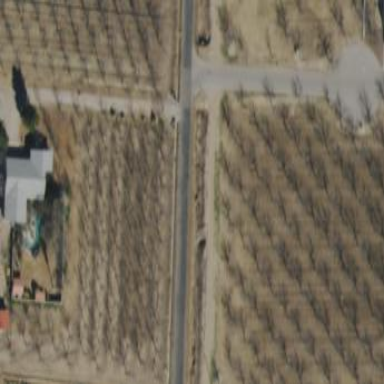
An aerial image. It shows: Orchard.